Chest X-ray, PA view. Patient: 42 years old, sex F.
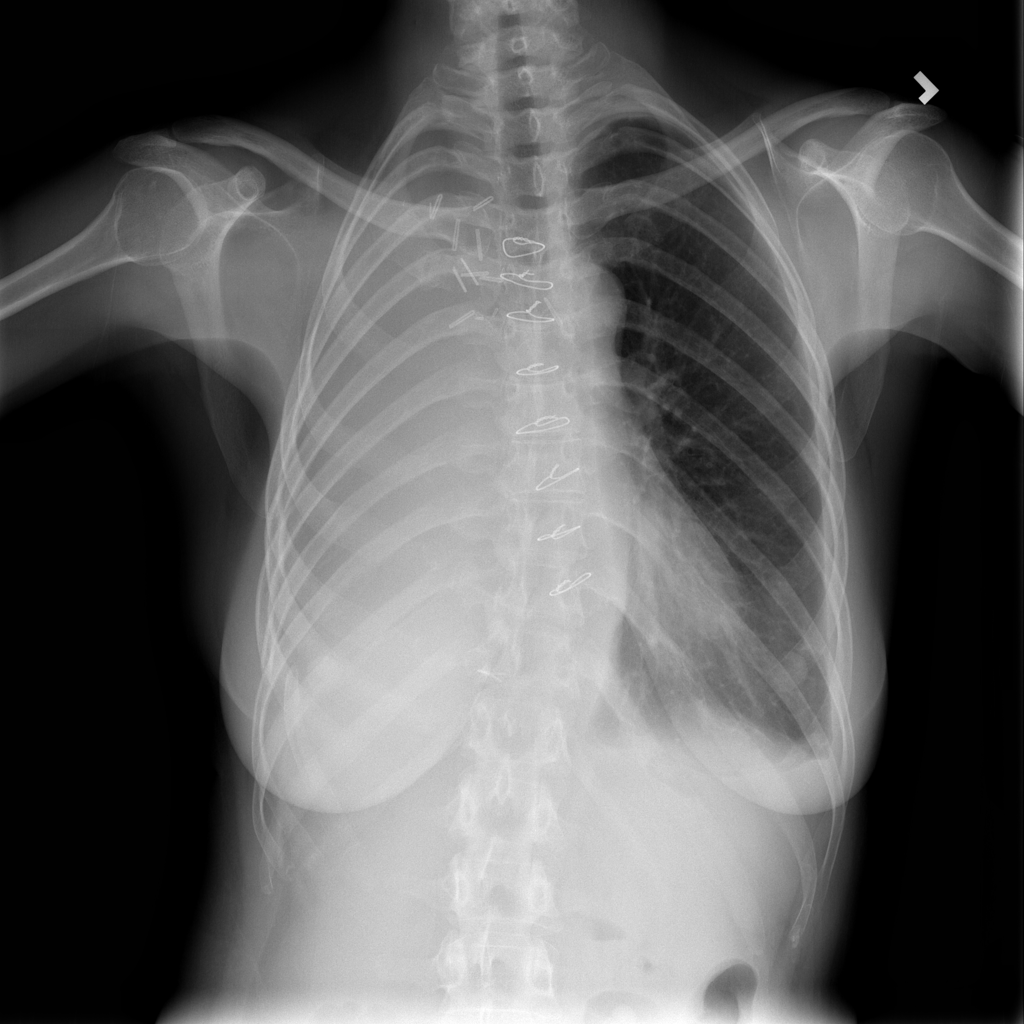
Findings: Effusion